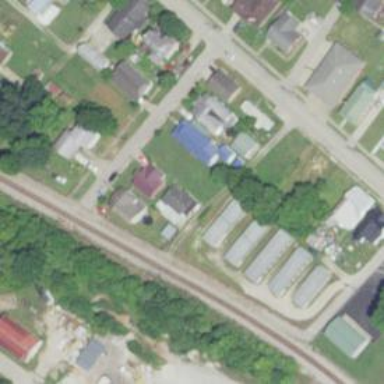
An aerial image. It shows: Alley classified as service road.